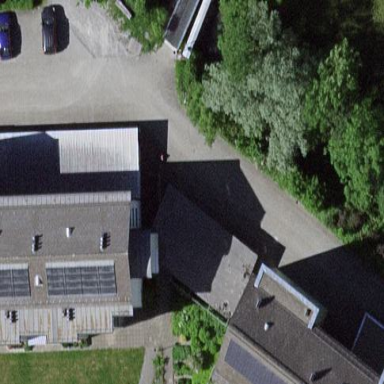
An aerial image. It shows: View of roof of building.